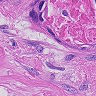
Metastatic tissue present: yes